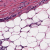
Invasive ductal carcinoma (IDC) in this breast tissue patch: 0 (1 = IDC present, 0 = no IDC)